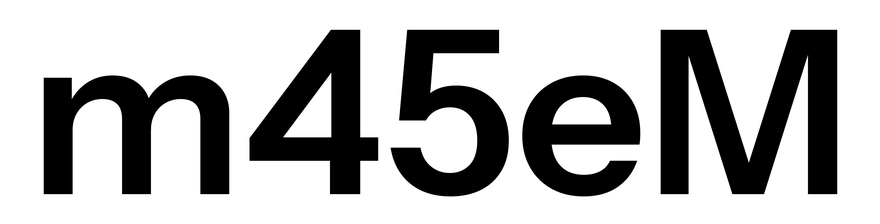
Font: InstrumentSans_SemiBold